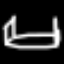
Label: bed